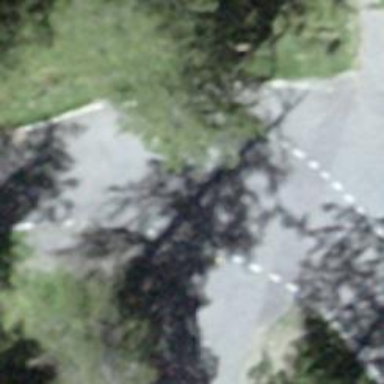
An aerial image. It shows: Tertiary road.